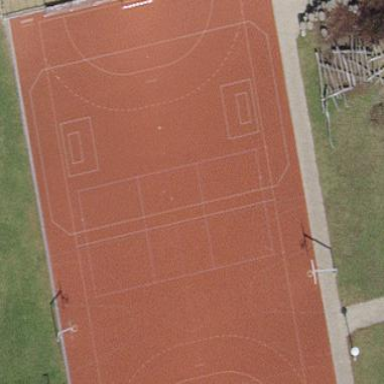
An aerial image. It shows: Tennis court on pitch designated for leisure land.